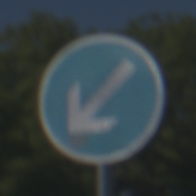
Verkehrszeichen: VorgeschriebeneVorbeifahrtLinks
Umgebung: Outdoor, Nature
Tageszeit: Midday
Wetter: Clear
Licht: Natural
Jahreszeit: NotSpecified
Kontrast: HighContrast